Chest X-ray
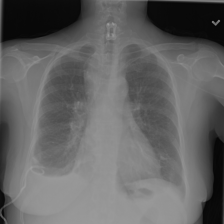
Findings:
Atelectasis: positive
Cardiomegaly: negative
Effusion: negative
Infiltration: negative
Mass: positive
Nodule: negative
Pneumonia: negative
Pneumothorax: negative
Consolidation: negative
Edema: negative
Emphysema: negative
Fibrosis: negative
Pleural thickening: negative
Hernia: negative